Field crop: maize
Growth stage: 2
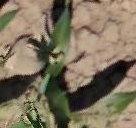
Species: maize